Field crop: tomato
Growth stage: 2
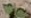
Species: solanum